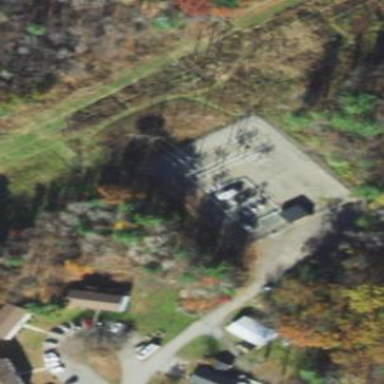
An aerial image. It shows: Outdoor minor distribution power substation.